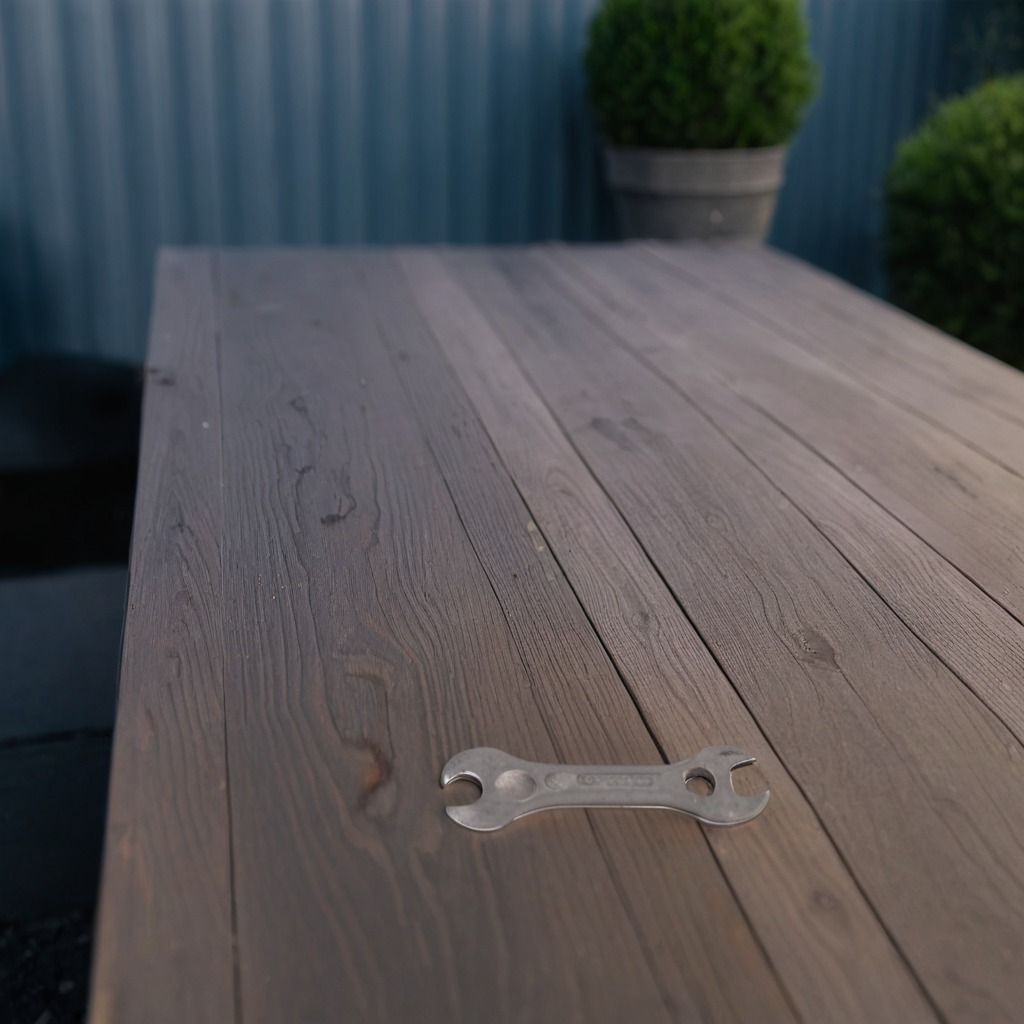
An old wrench lying on a table with faint burn marks in a small garage at twilight